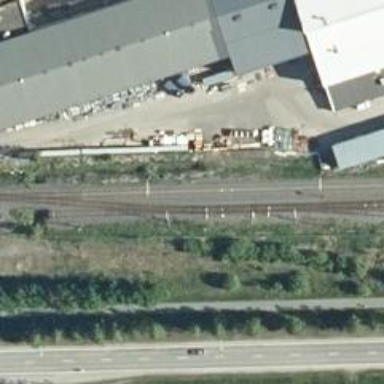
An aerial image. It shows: Railway with continuous electrified contact line.